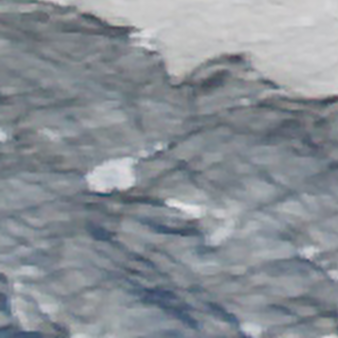
Label: other